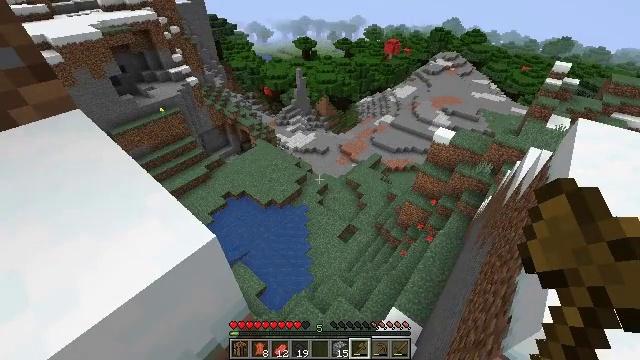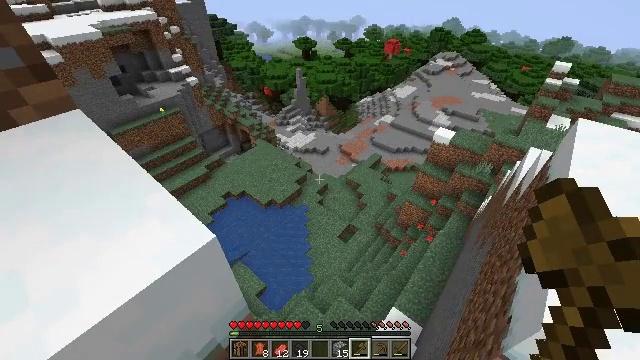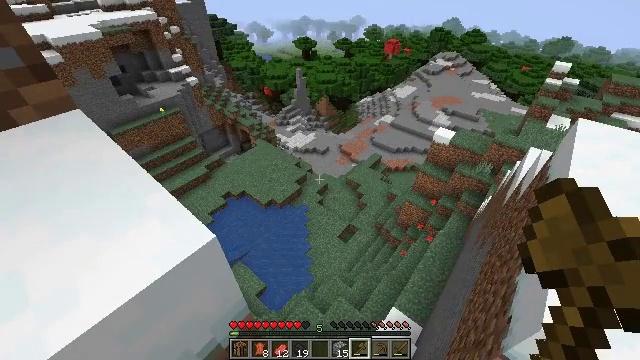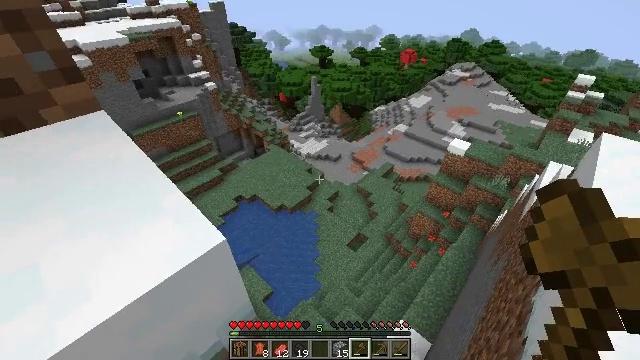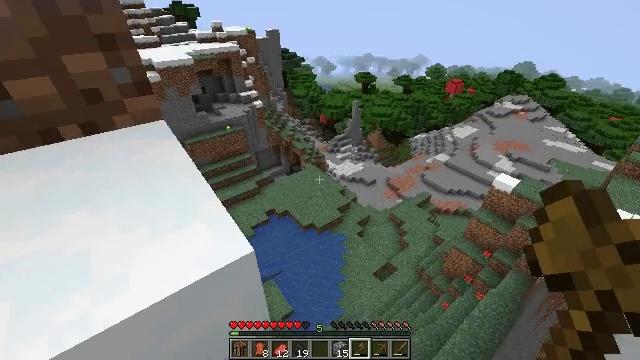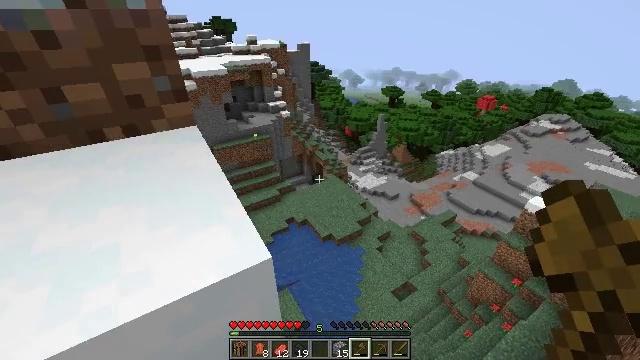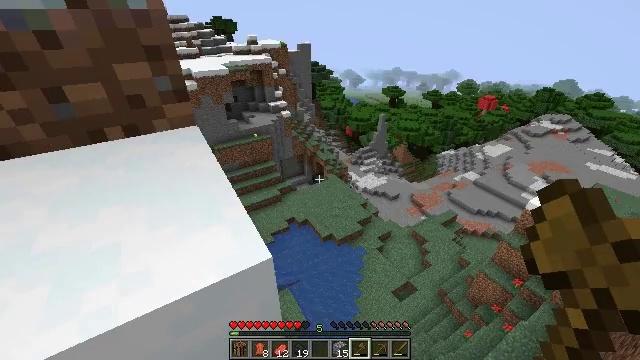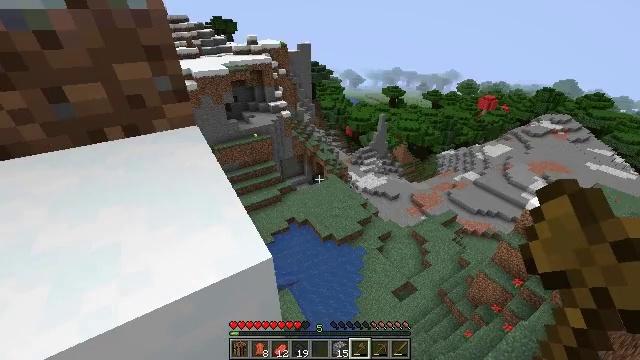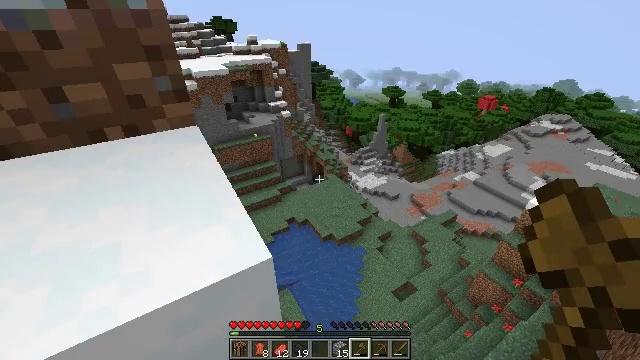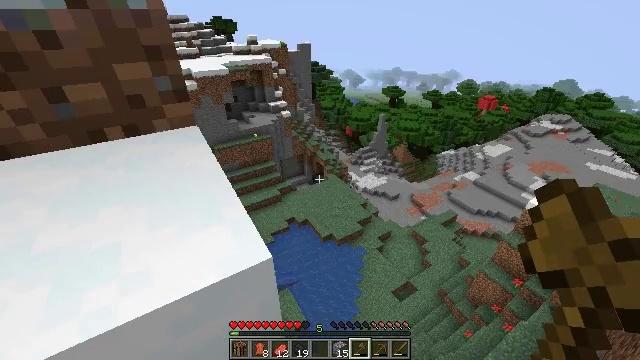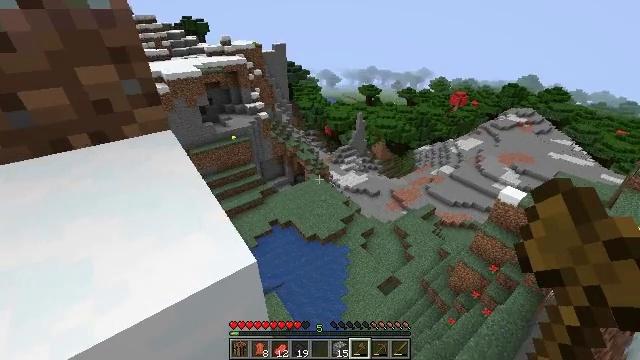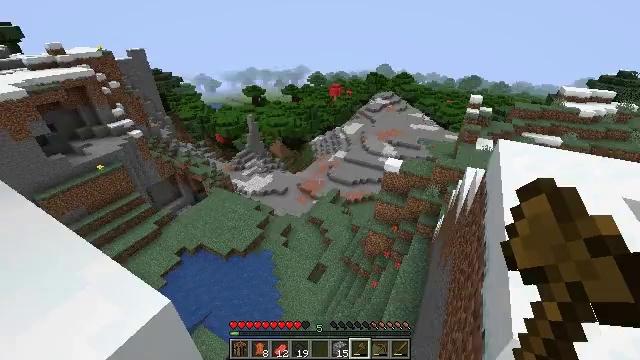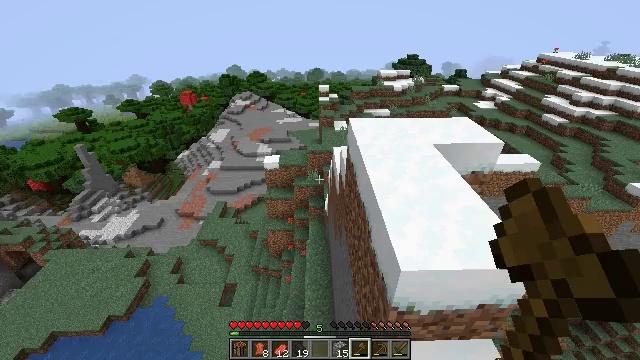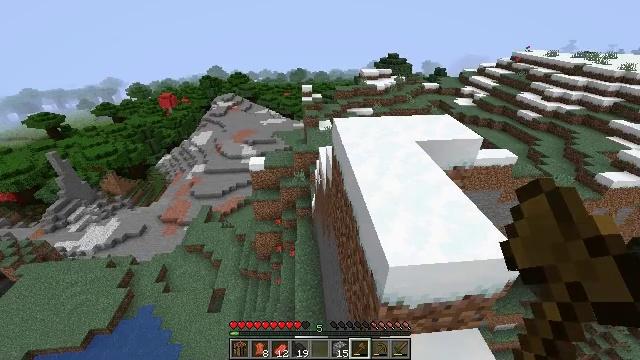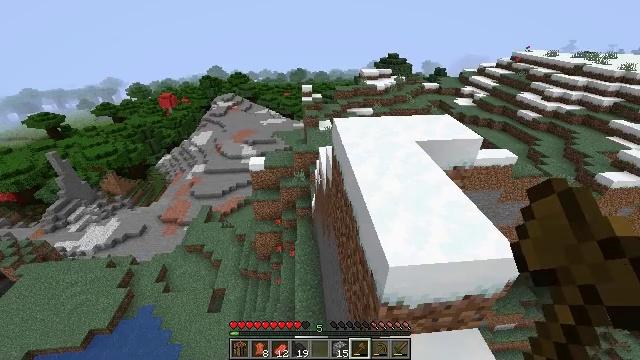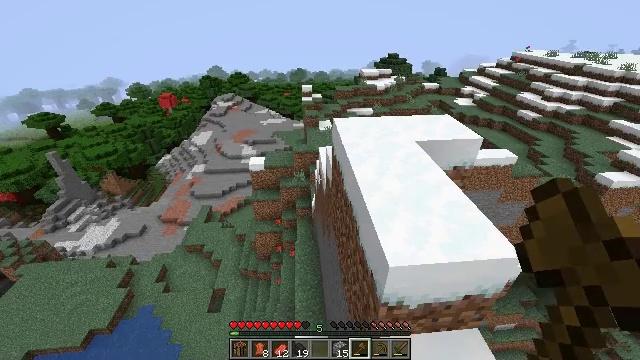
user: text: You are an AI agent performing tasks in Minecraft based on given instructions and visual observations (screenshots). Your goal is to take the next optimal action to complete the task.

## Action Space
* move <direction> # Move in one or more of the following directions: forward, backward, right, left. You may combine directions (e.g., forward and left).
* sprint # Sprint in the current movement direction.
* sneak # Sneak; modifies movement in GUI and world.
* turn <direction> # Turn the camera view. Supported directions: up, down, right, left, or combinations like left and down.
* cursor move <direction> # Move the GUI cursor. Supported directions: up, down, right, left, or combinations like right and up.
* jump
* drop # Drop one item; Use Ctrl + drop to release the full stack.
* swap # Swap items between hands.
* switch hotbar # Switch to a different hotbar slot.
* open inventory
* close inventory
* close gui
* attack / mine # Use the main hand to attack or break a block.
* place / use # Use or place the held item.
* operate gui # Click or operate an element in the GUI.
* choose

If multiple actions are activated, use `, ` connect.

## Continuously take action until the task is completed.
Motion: motion action
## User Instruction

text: Break the dark oak log in the forest.
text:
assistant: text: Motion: no_op
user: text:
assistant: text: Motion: no_op
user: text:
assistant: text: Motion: turn left and up
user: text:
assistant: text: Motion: turn left and up
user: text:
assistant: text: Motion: turn left and up
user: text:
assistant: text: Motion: no_op
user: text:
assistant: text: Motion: no_op
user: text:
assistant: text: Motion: no_op
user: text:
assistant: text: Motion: no_op
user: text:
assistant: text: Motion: turn right
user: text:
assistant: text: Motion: turn right
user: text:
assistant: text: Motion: turn right
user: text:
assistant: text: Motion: turn right
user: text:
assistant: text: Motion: no_op
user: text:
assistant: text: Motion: no_op
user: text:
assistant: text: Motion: no_op
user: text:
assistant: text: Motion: no_op
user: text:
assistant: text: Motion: no_op
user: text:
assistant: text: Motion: no_op
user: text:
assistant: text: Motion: no_op
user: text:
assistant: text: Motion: turn left and up
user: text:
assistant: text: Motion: turn left and up
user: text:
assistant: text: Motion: turn left and up
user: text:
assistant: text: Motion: no_op
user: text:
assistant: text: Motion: no_op
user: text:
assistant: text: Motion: no_op
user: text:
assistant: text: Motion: no_op
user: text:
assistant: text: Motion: no_op
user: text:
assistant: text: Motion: no_op
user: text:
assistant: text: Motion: no_op